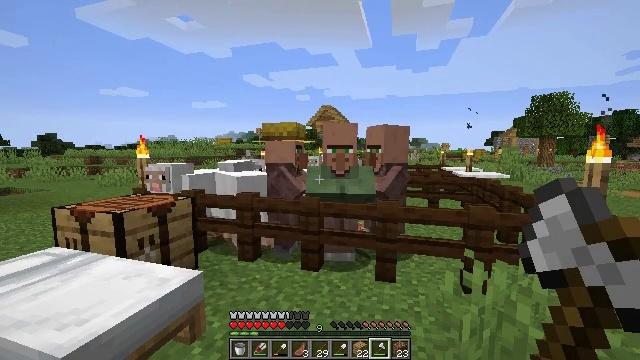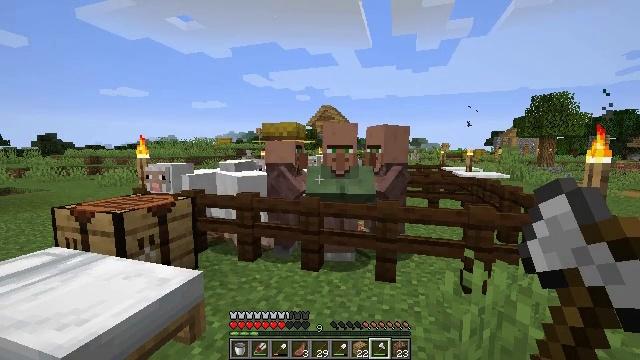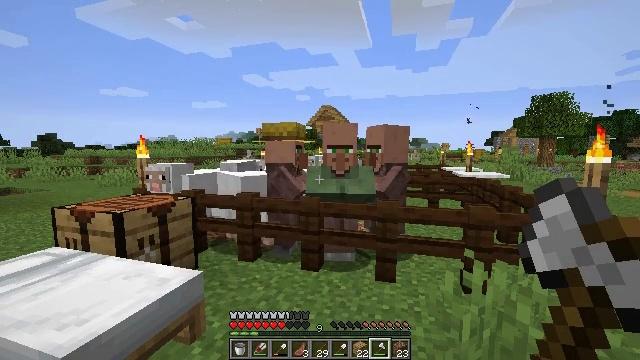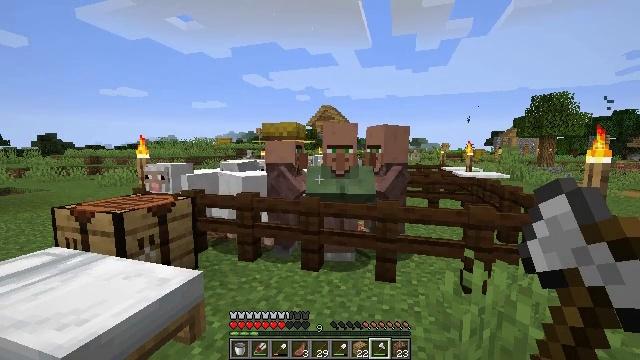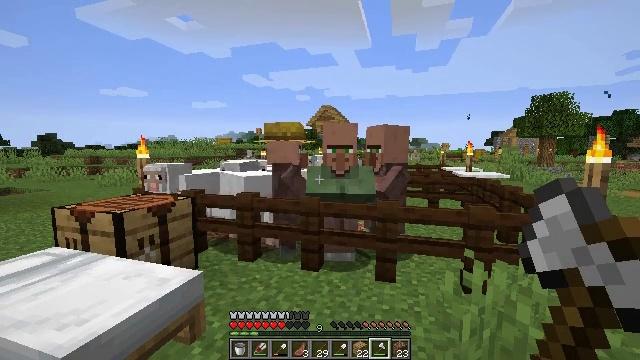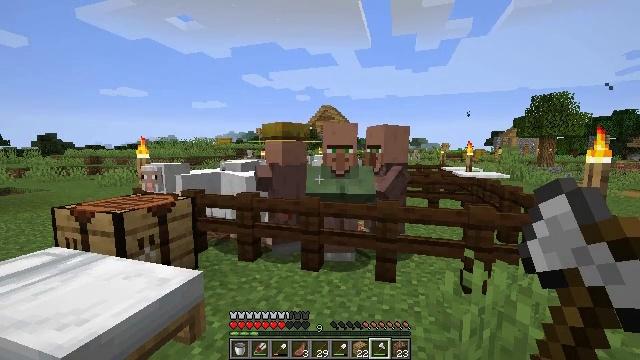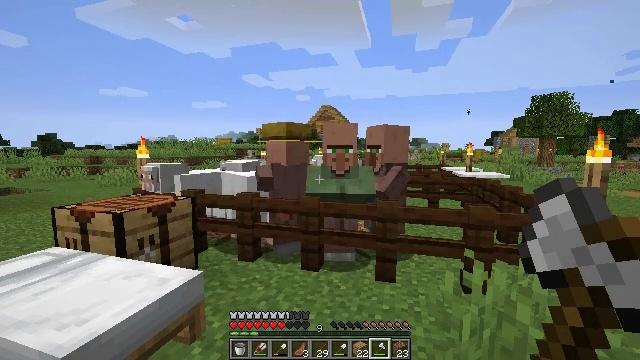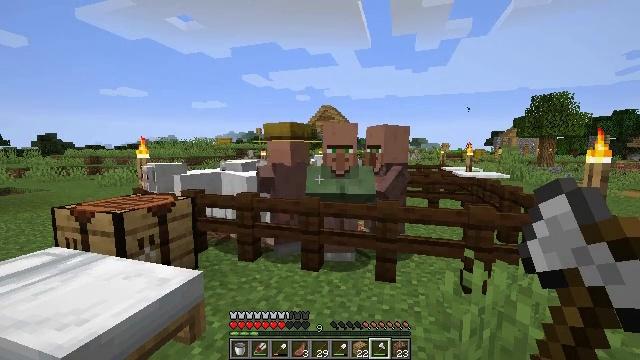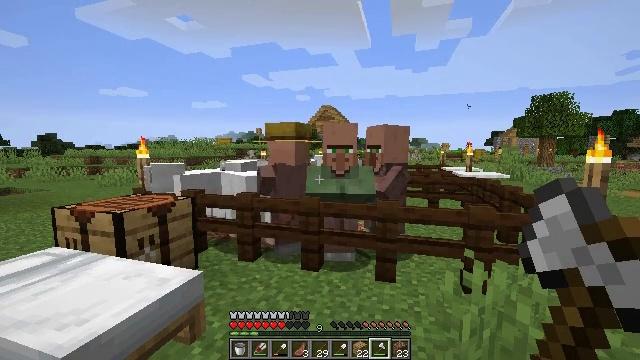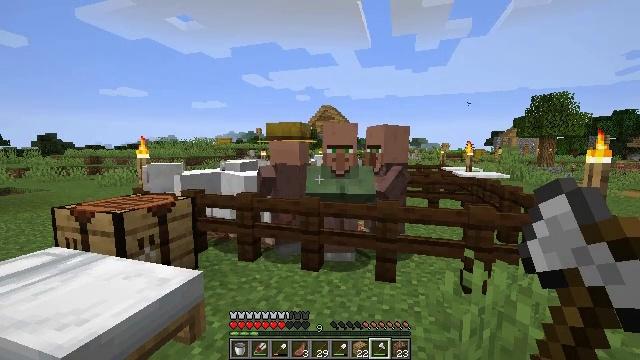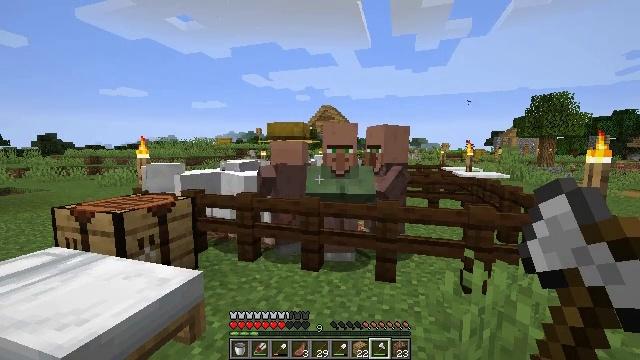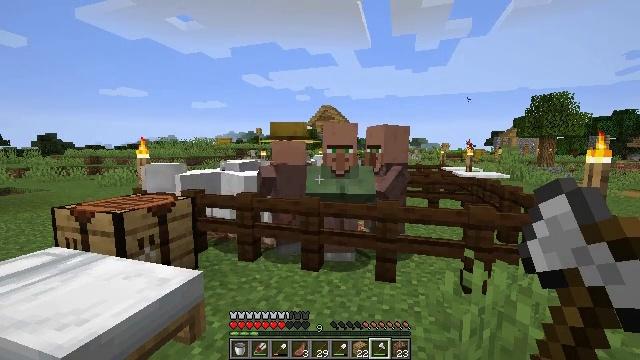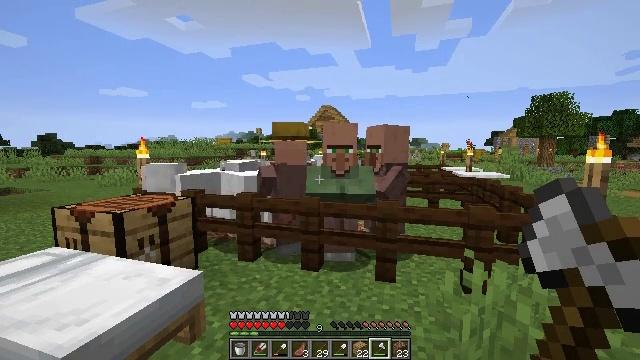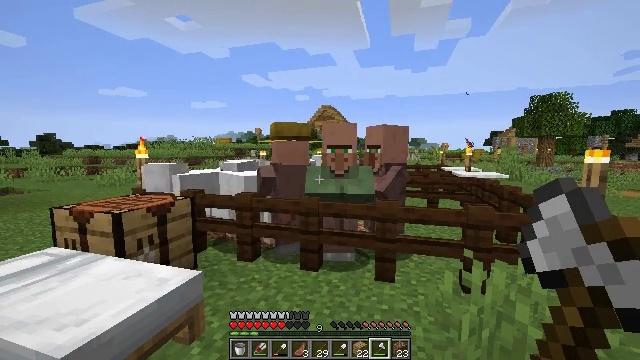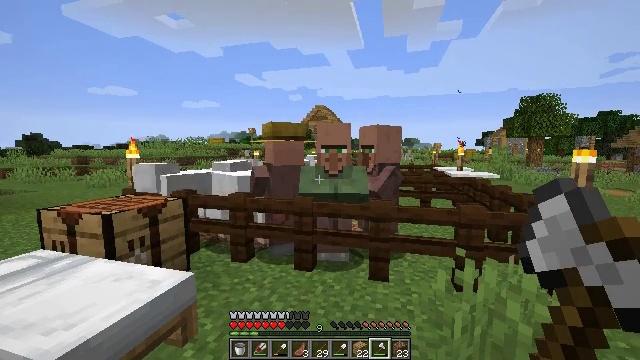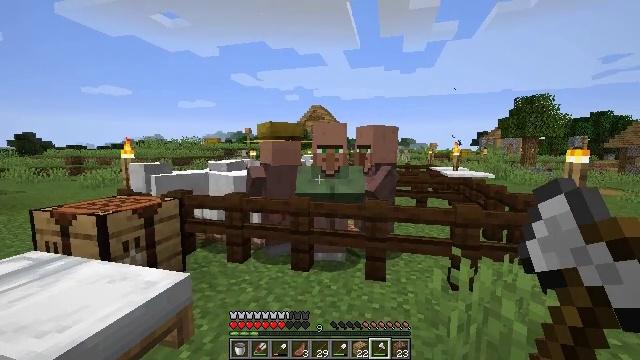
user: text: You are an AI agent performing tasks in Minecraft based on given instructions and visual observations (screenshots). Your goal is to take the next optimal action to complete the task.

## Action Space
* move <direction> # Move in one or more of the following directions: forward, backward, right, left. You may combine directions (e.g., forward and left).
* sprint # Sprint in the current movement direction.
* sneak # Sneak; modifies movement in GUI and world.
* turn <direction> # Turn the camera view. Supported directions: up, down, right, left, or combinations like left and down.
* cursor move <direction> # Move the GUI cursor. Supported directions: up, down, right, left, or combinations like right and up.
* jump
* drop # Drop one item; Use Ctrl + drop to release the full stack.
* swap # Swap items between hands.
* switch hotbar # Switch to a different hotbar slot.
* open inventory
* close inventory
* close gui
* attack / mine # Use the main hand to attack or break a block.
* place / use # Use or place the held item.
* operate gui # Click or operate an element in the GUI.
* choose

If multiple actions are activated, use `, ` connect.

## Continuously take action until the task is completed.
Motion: motion action
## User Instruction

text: Gather materials from the dark oak fence.
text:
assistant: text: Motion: no_op
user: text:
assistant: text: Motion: no_op
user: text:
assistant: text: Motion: no_op
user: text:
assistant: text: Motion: no_op
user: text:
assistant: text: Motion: no_op
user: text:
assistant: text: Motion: no_op
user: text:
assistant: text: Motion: no_op
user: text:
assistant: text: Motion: no_op
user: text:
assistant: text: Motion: no_op
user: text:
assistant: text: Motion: no_op
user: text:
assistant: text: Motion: no_op
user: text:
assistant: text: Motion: no_op
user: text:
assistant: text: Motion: no_op
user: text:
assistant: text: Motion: turn right
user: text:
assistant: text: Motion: no_op
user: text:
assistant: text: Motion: no_op
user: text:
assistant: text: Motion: no_op
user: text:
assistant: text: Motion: no_op
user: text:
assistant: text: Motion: turn right
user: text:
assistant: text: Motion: turn right
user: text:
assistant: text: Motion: turn right
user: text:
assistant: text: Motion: no_op
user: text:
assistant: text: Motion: no_op
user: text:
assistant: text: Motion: no_op
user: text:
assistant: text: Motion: no_op
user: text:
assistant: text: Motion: no_op
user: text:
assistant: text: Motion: no_op
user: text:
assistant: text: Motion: no_op
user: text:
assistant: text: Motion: no_op
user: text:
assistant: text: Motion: no_op